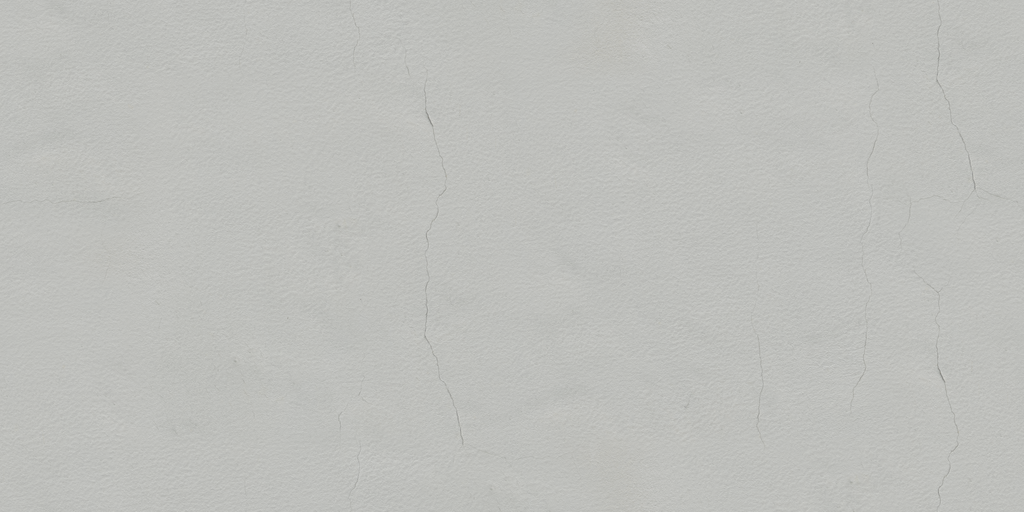
Texture map type: Color